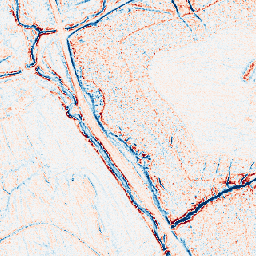
Category: edge_preserving
Decomposition family: anisotropic_diffusion
Decomposition parameters: iterations: 5
kappa: 50
gamma: 0.15
Upsampling method: nearest
Upsampling parameters: scale: 4
Upsampling scale: 4